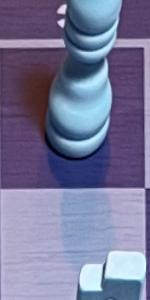
Label: Empty